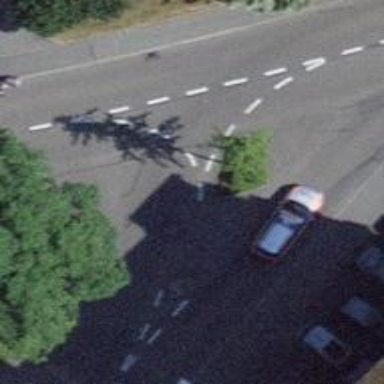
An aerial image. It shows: Residential road with asphalt surface. There are separate sidewalks on both sides of the road.